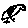
Label: bird